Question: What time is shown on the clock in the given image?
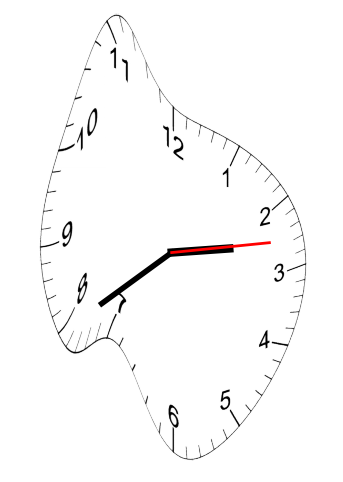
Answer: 02:39:13